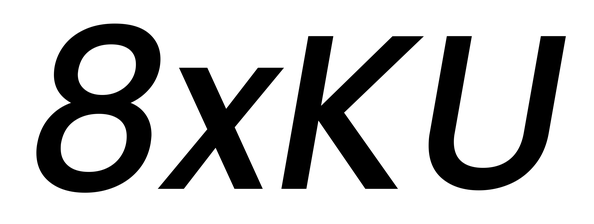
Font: Poppins-MediumItalic